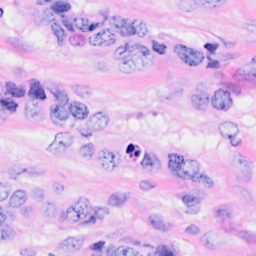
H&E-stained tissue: Breast